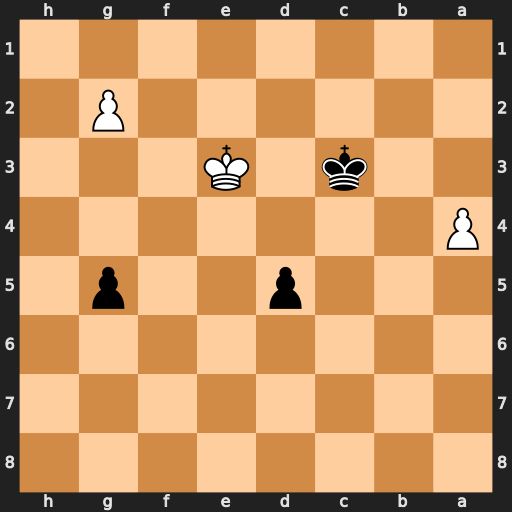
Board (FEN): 8/8/8/3p2p1/P7/2k1K3/6P1/8
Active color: b
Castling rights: -
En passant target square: -
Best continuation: d4+ Ke2 Kc2 a5 d3+